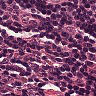
Metastatic tissue present: no